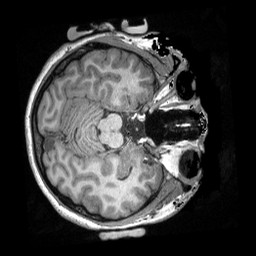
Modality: T1w
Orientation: axial
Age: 22
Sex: female